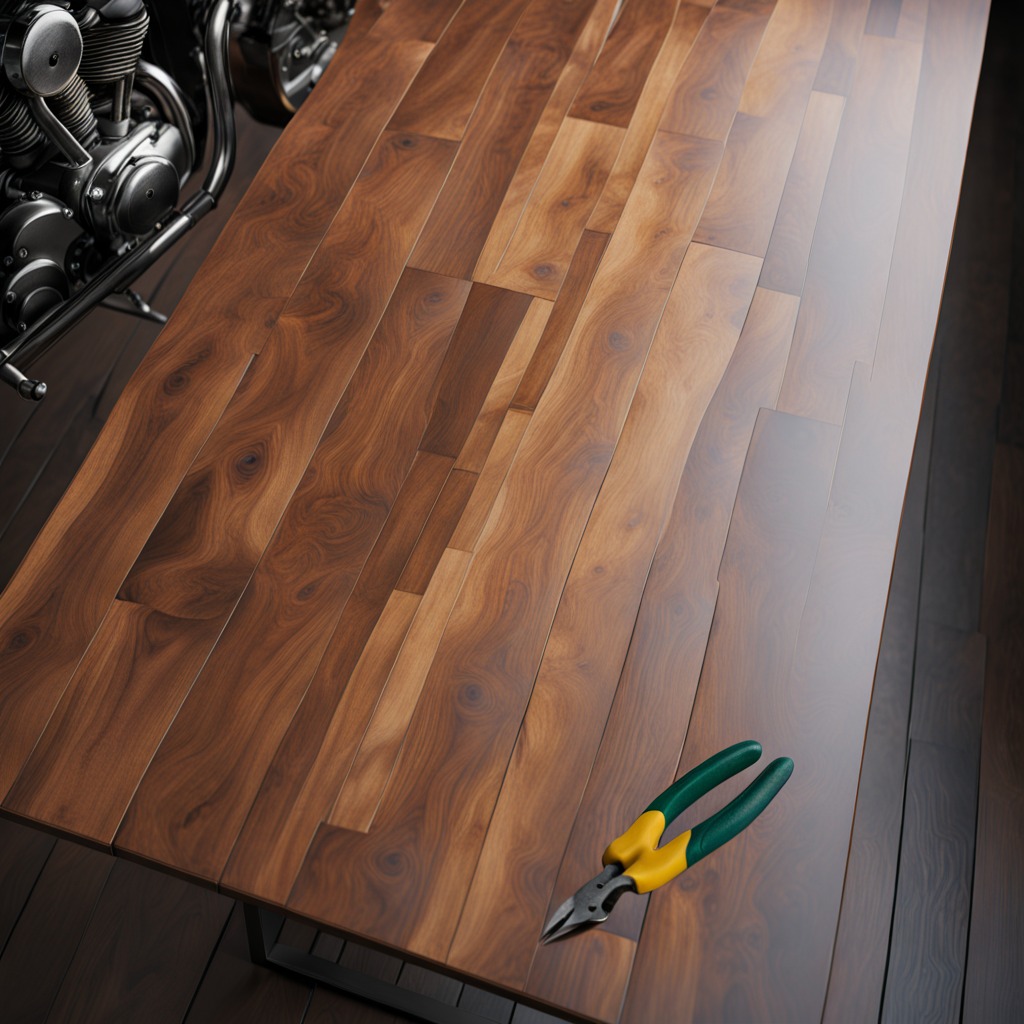
A plier lies on the oil-spilled wooden table in a vintage motorcycle garage.